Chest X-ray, AP view. Patient: 30 years old, sex F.
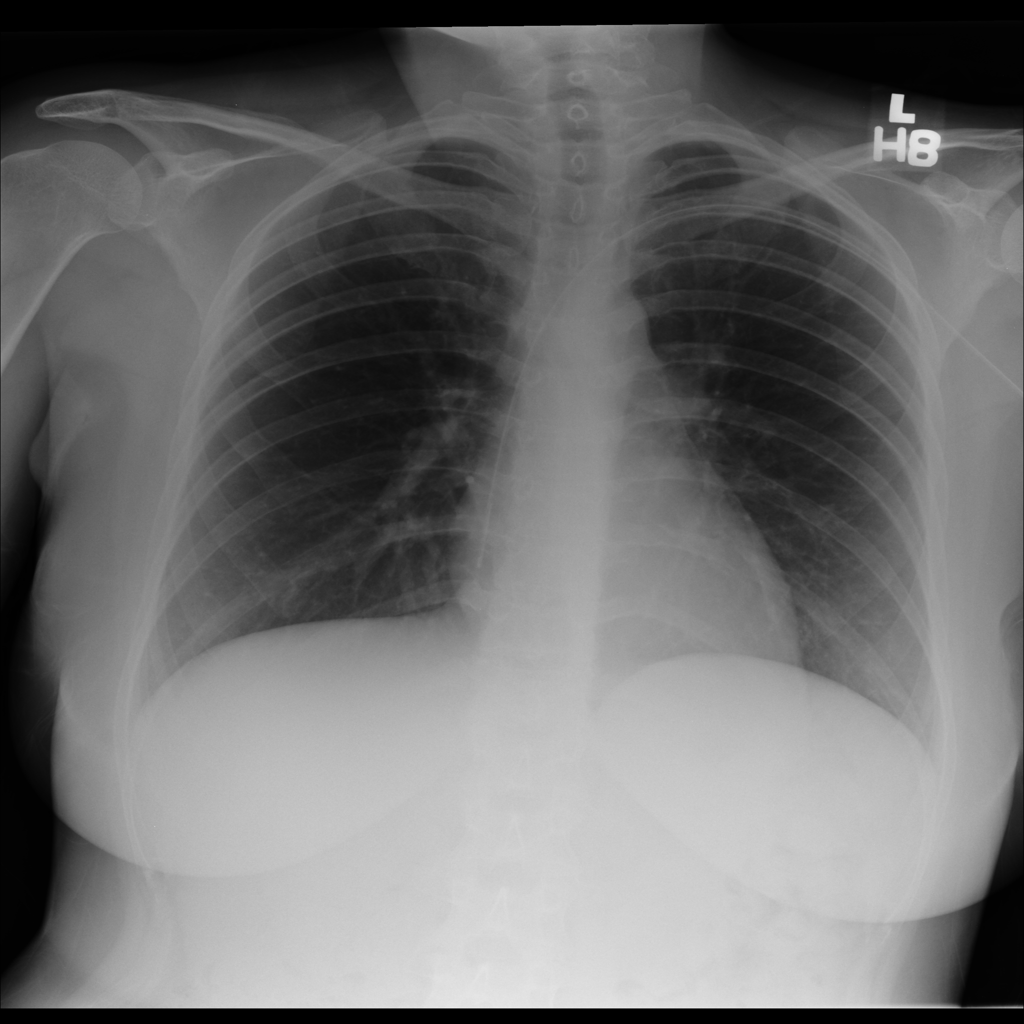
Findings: No Finding